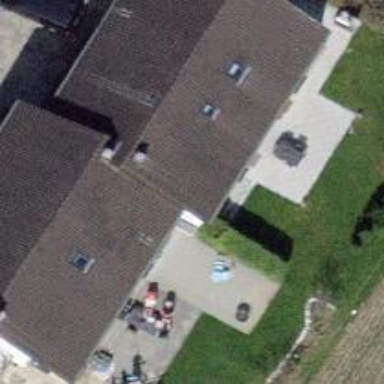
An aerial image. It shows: Terrace building.